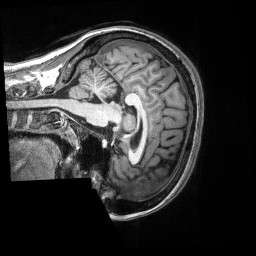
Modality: T1w
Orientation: sagittal
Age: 29
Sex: female